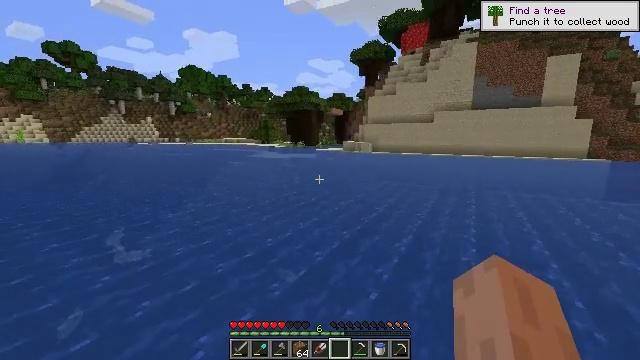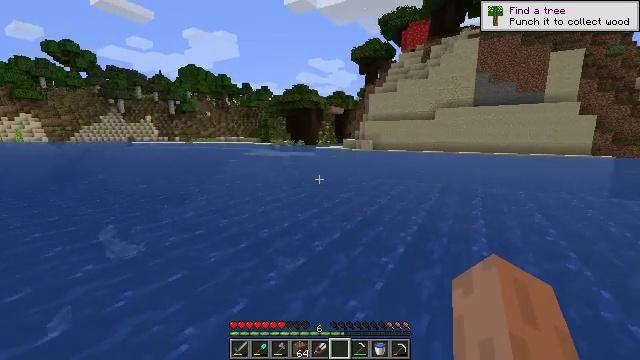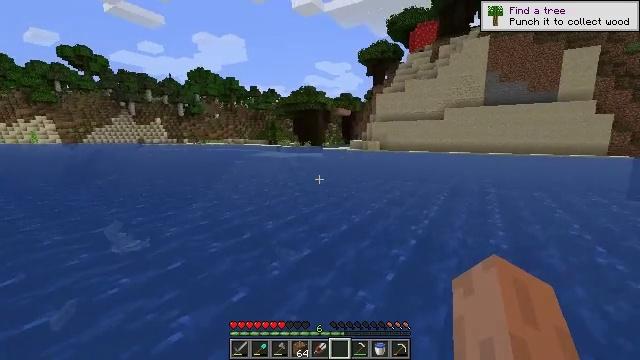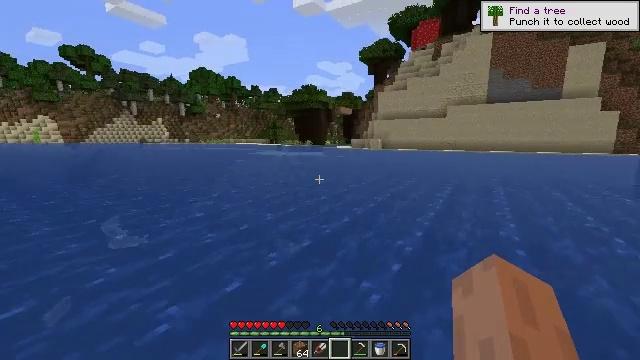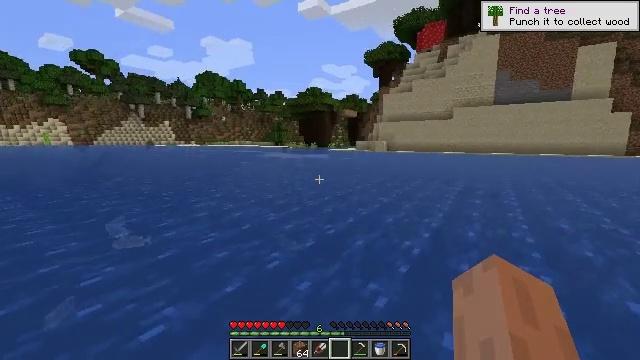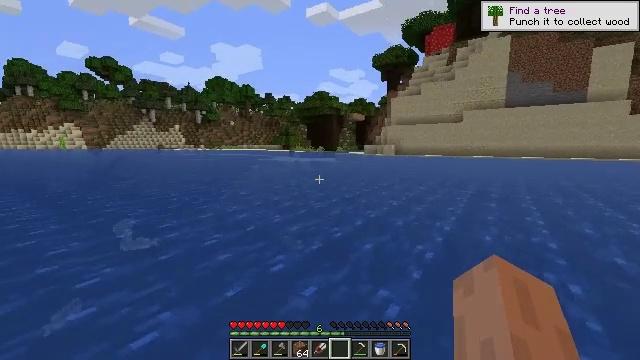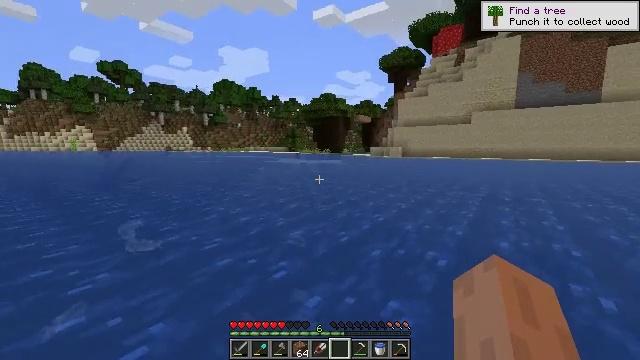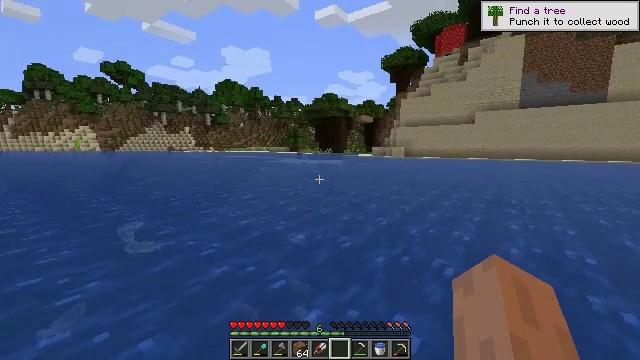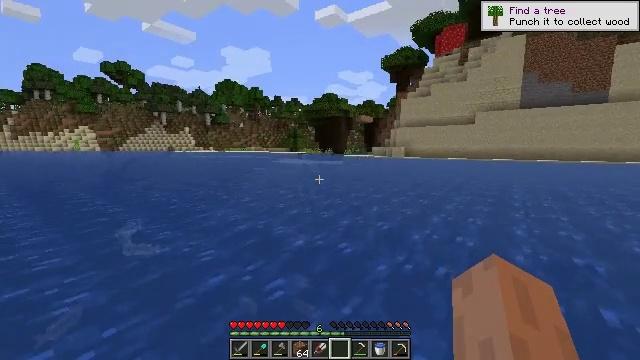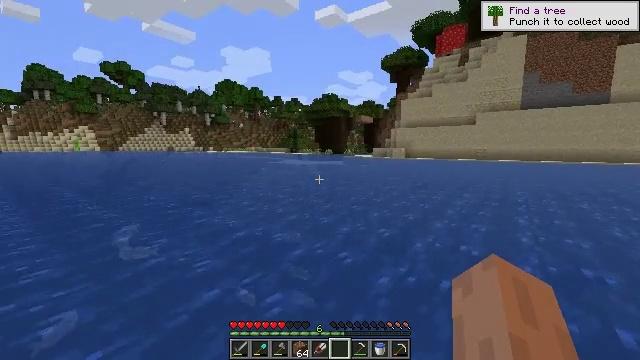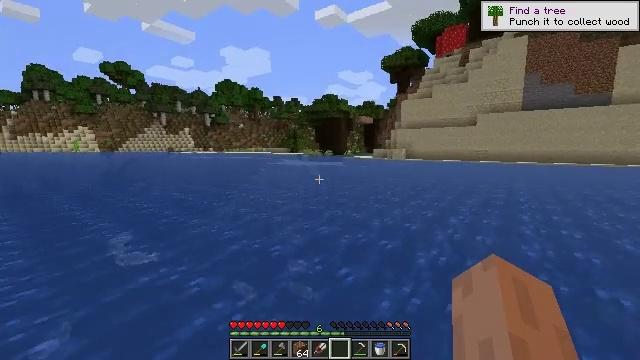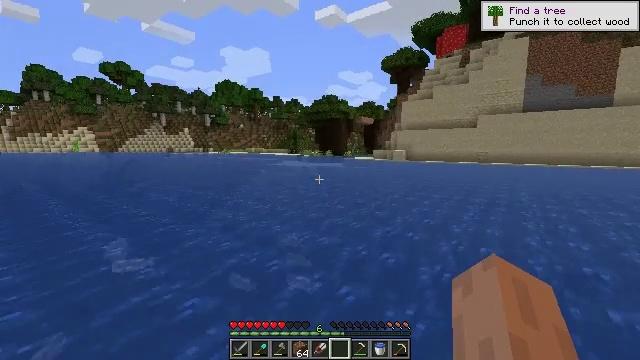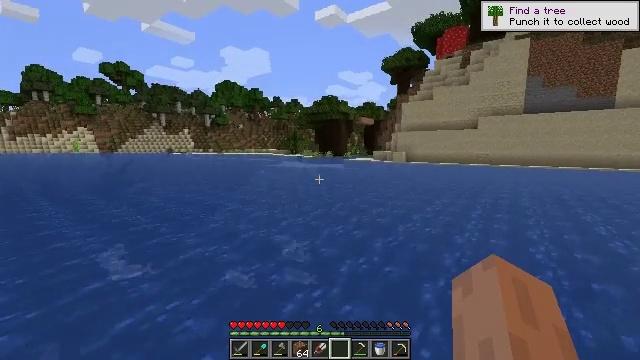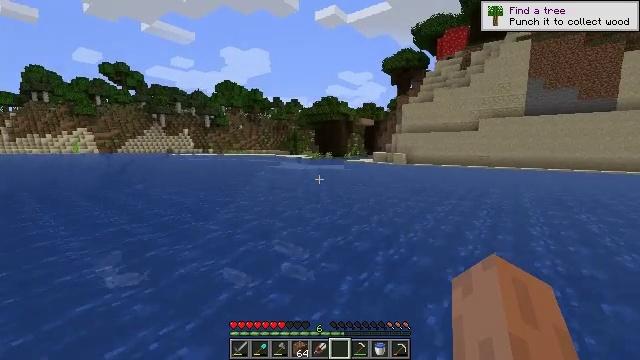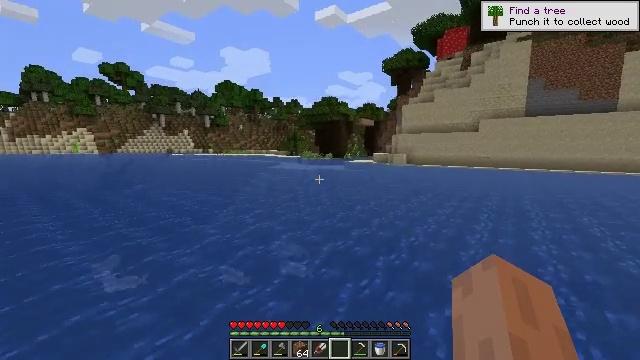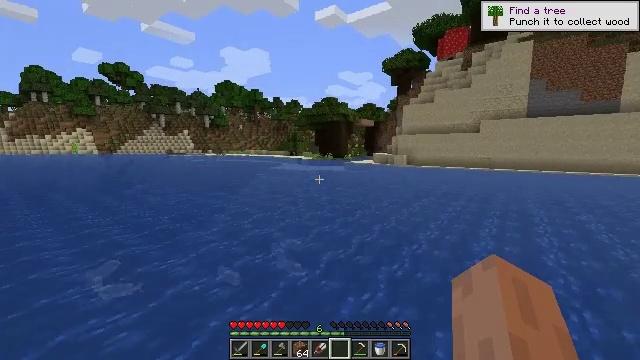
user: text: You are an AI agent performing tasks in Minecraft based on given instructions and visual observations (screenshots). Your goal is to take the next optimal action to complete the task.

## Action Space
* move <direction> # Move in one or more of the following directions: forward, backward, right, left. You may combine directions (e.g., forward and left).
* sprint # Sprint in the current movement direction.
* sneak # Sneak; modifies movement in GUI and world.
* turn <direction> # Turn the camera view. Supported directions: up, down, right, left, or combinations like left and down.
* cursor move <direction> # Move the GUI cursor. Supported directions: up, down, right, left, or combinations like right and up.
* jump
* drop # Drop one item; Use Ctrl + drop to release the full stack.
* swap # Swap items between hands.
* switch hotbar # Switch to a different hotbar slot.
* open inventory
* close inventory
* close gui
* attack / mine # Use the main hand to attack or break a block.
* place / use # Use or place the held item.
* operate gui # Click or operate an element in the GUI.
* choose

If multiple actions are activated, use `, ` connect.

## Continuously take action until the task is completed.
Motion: motion action
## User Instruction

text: Gather dark oak log for crafting.
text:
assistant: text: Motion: move forward, jump
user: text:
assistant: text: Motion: move forward, turn left, jump
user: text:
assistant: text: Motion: move forward, jump
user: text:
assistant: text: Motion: move forward, turn left, jump
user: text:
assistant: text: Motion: move forward, turn left, jump
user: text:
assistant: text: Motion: move forward, turn left, jump
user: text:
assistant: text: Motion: move forward, jump
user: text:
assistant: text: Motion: move forward, jump
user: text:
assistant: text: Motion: move forward, jump
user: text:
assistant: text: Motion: move forward, jump
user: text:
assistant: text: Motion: move forward, jump
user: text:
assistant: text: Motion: move forward, jump
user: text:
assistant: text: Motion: move forward, jump
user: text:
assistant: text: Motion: move forward, jump
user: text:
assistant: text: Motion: move forward, jump
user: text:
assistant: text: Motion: move forward, jump
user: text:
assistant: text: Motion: move forward, jump
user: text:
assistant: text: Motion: move forward, jump
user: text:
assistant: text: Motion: move forward, jump
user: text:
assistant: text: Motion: move forward, jump
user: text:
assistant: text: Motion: move forward, jump
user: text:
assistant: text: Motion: move forward, jump
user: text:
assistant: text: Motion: move forward, jump
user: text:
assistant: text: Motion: move forward, jump
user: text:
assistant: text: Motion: move forward, jump
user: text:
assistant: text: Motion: move forward, jump
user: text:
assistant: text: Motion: move forward, jump
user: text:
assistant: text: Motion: move forward, jump
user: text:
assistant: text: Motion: move forward, jump
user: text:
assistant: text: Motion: move forward, jump